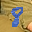
Label: 8